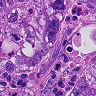
Metastatic tissue present: yes